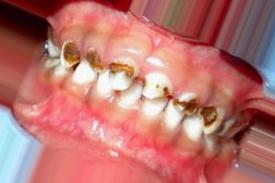
Condition: Caries